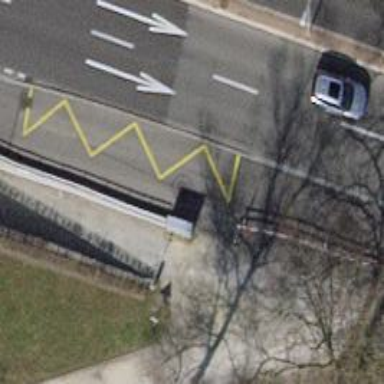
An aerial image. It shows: Platform for public transport. The platform is located by the road.